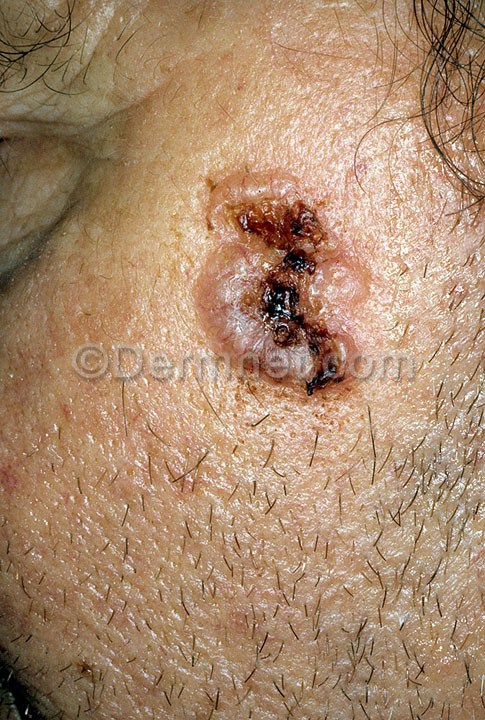
Disease: Actinic Keratosis Basal Cell Carcinoma and other Malignant Lesions